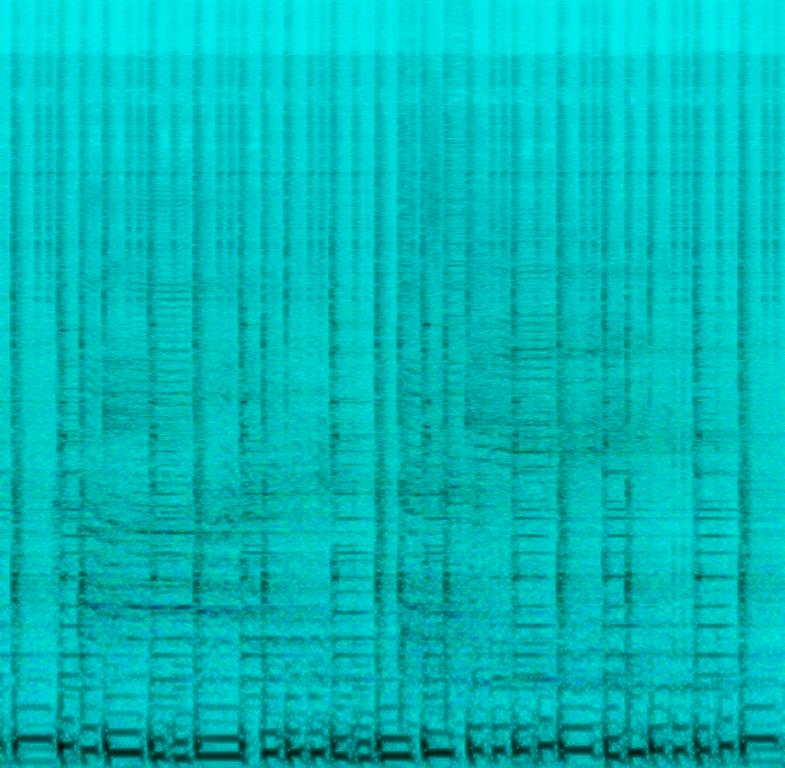
An acoustic drum is playing a fast groove with a kick-hit on every beat. The snare hit is full of reverb and panned to the right side of the speaker. A loud e-bass is playing a melody along with a clean e-guitar. A piano is playing a chord progression also adding a rhythmic element to the song. The male voice is singing in the mid range and gets support from backing voices that are barely noticeable. This song may be playing at a headshop.